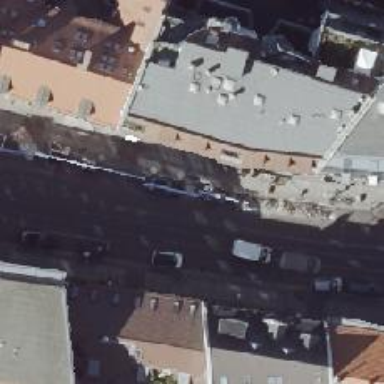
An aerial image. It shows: Parallel parking lane.